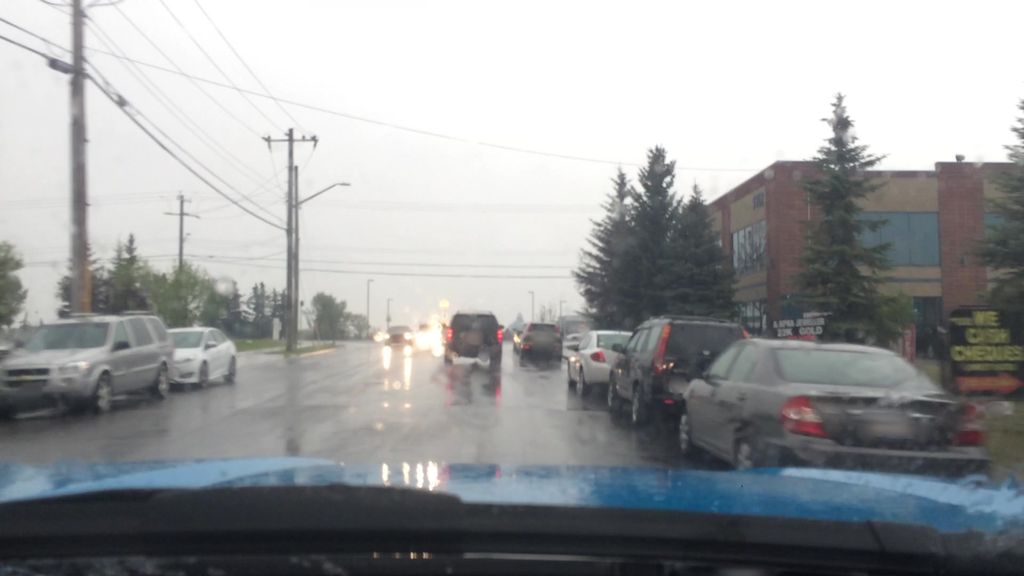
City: calgary